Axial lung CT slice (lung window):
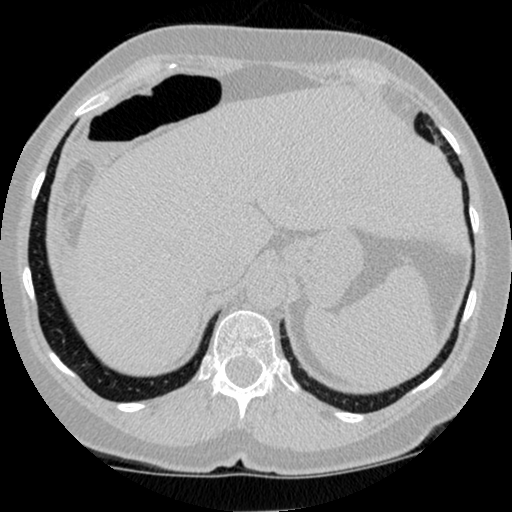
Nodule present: no